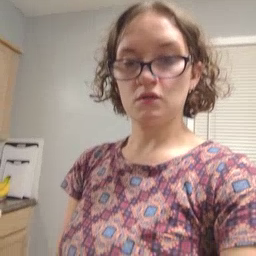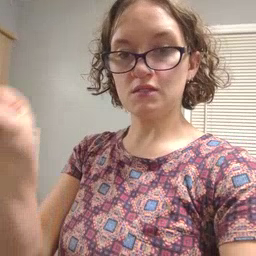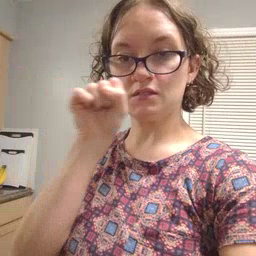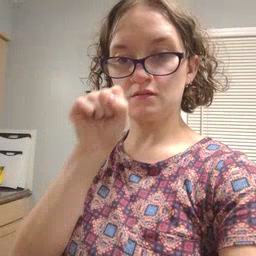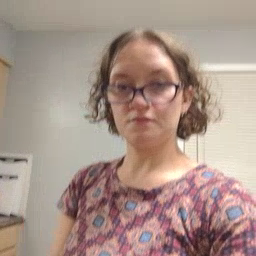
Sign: carrot